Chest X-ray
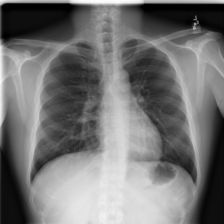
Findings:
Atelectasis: negative
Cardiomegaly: negative
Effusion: negative
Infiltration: negative
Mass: negative
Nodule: negative
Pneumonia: negative
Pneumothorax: negative
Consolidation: negative
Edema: negative
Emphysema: negative
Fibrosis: negative
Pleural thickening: negative
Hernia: negative